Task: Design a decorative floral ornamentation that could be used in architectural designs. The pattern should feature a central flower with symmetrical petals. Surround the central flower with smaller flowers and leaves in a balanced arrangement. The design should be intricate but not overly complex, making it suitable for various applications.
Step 329:
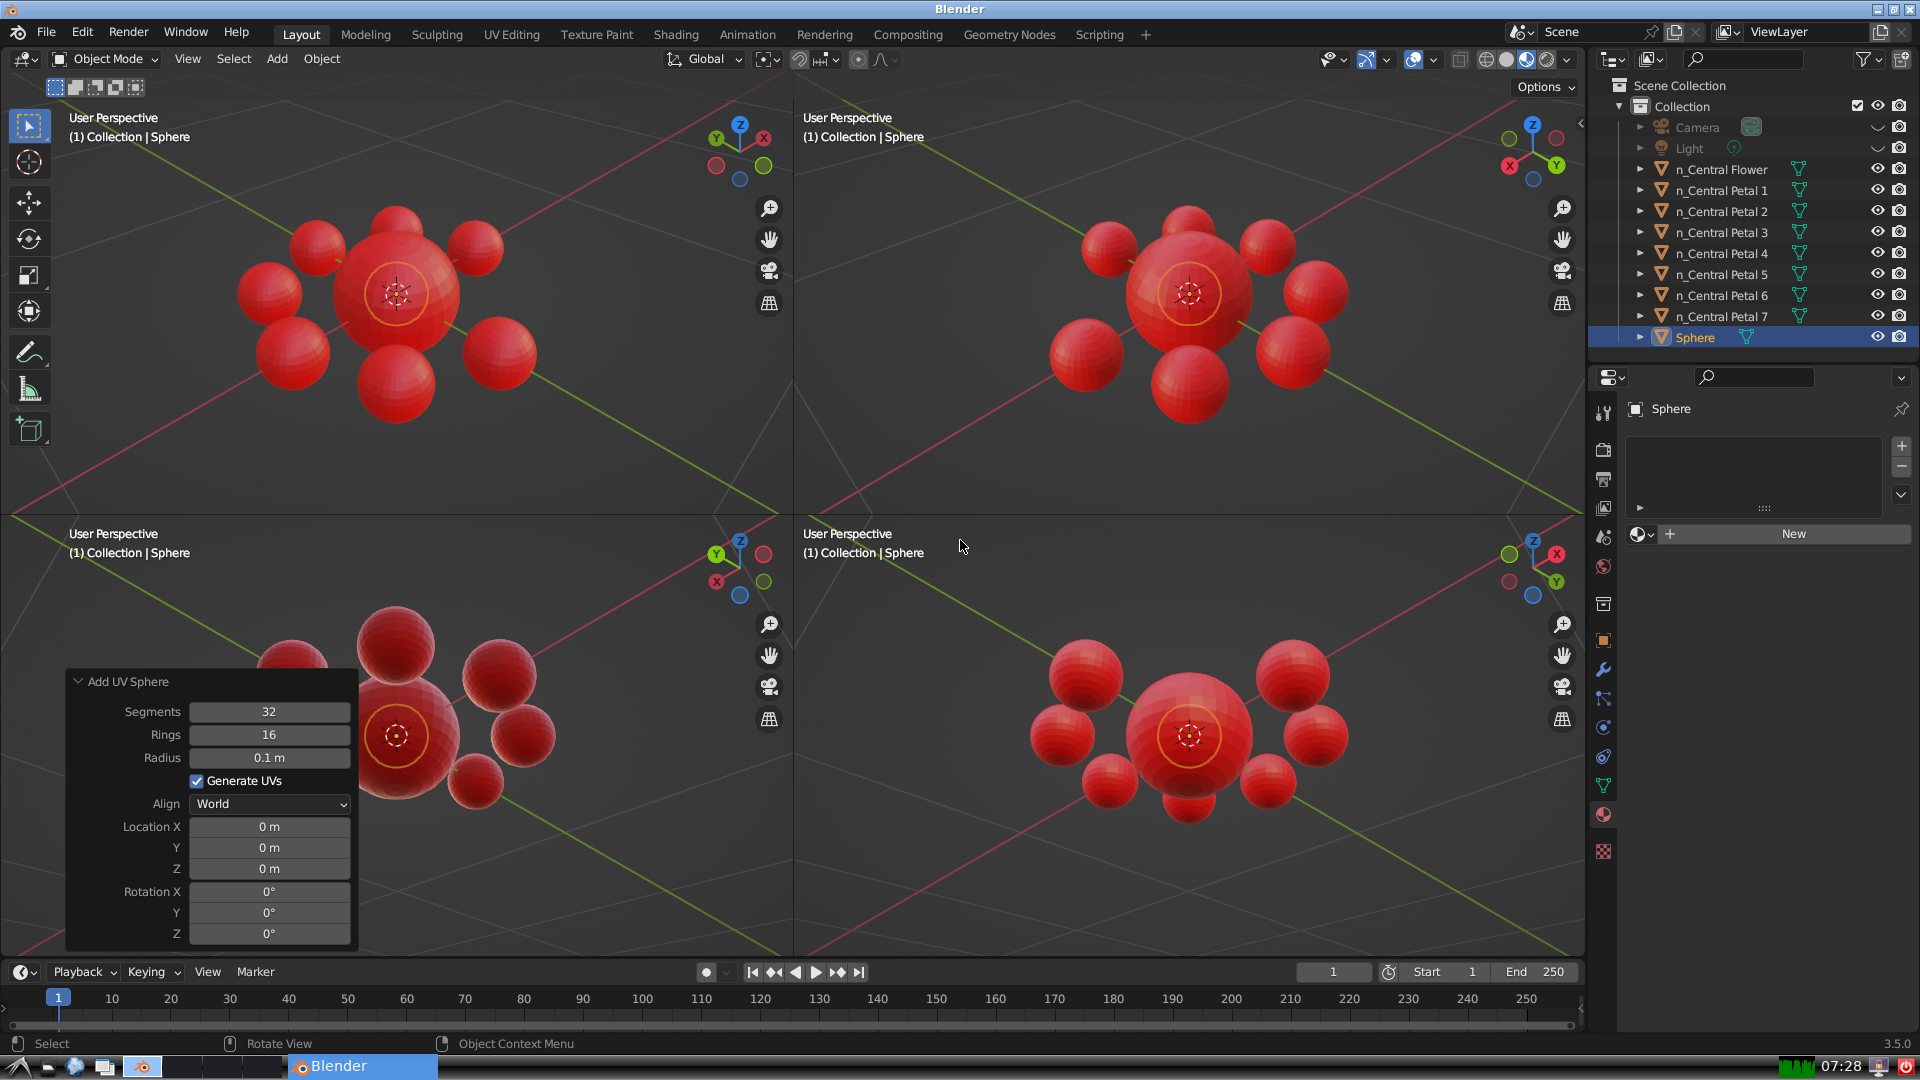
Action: {"mouse_move": [270, 827]}